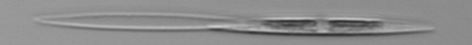
Label: Pseudo-nitzschia